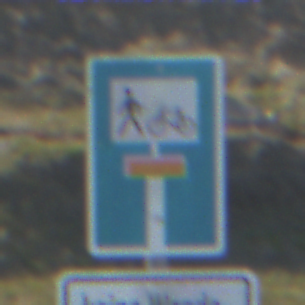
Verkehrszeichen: SackgasseRadverkehrFussgaengerDurchlaessig
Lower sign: HinweisGeaenderteVorfahrtVerkehrsfuehrungVerkehrsregelung3
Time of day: MorningAfternoon
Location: Outdoor (Nature)
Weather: PartlyCloudy
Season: NotSpecified
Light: Natural